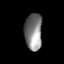
Tissue: lung
Cell type: Epithelial cells
Senescence score: 0.159
Nuclear area (px): 628
Mean DAPI intensity: 129.596